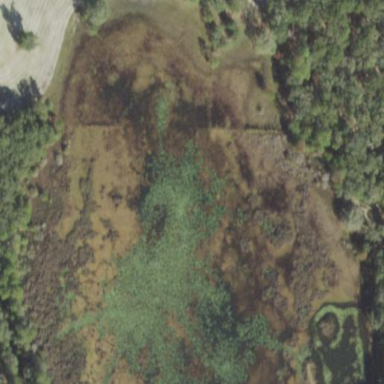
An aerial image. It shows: Beautiful wet meadow natural wetland.